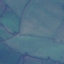
Land use / land cover class: Pasture